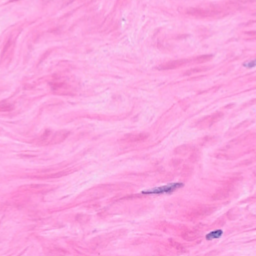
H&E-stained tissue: Breast